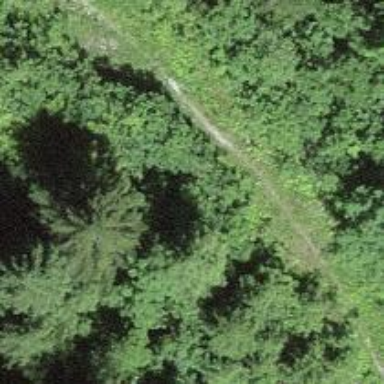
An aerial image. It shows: Gravel track.